Field crop: maize
Growth stage: 1
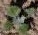
Species: chenopodium